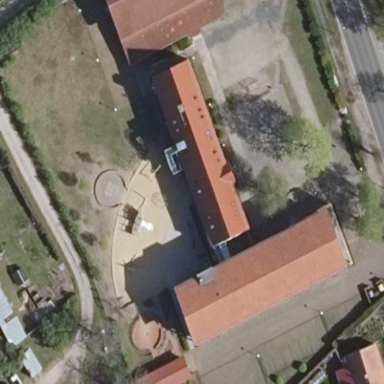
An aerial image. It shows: School.